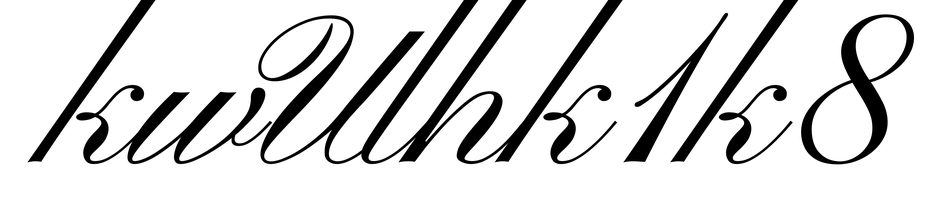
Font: PinyonScript-Regular